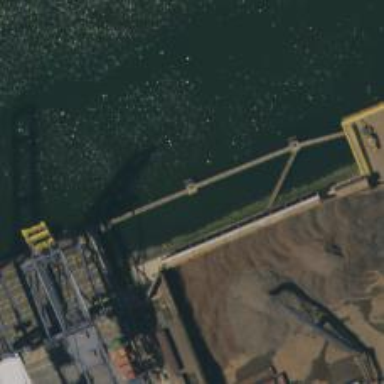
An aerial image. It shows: Dock by the waterway.